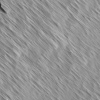
Atmospheric dust classification: not_dusty